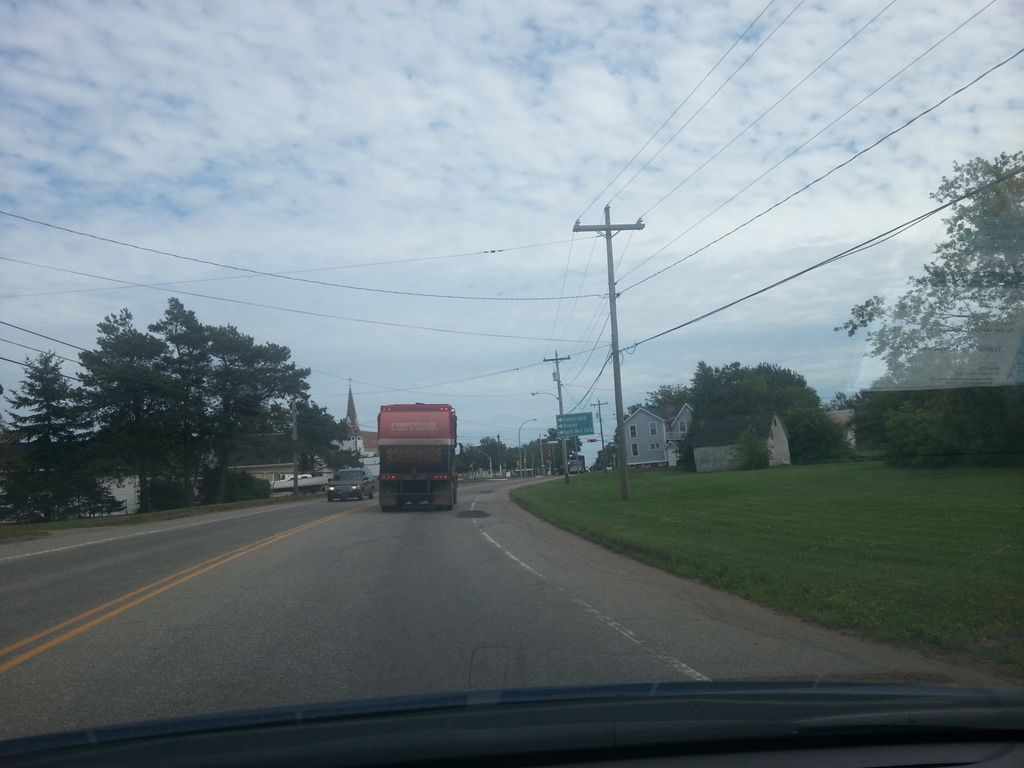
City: charlottetown